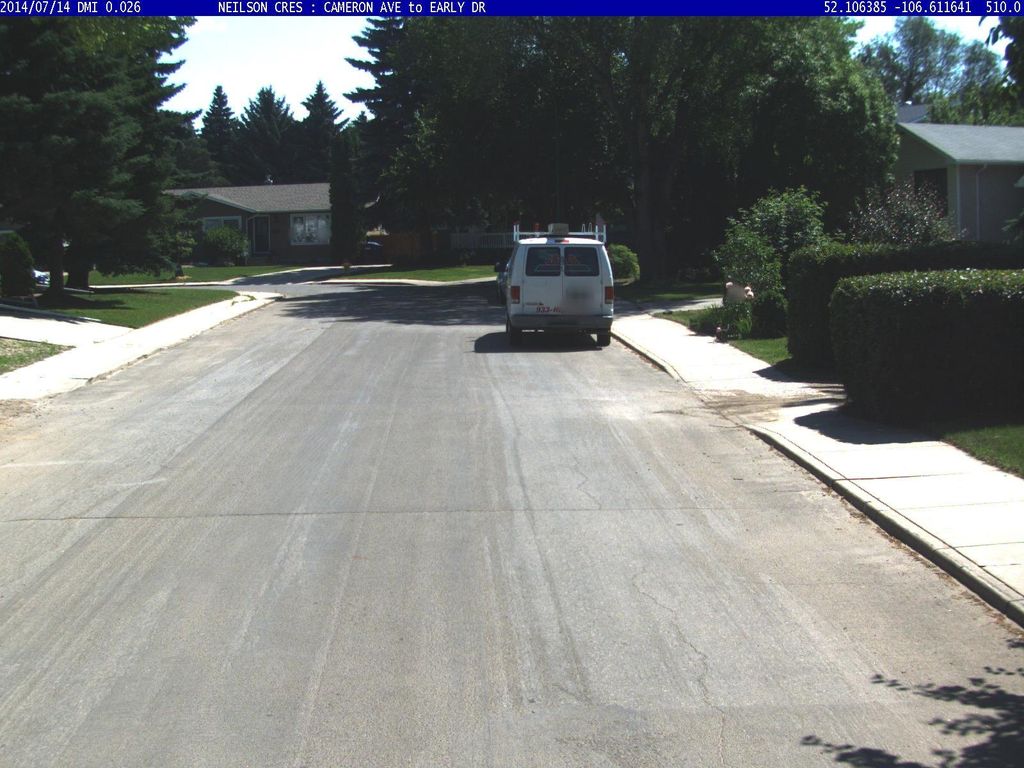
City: saskatoon